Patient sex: M
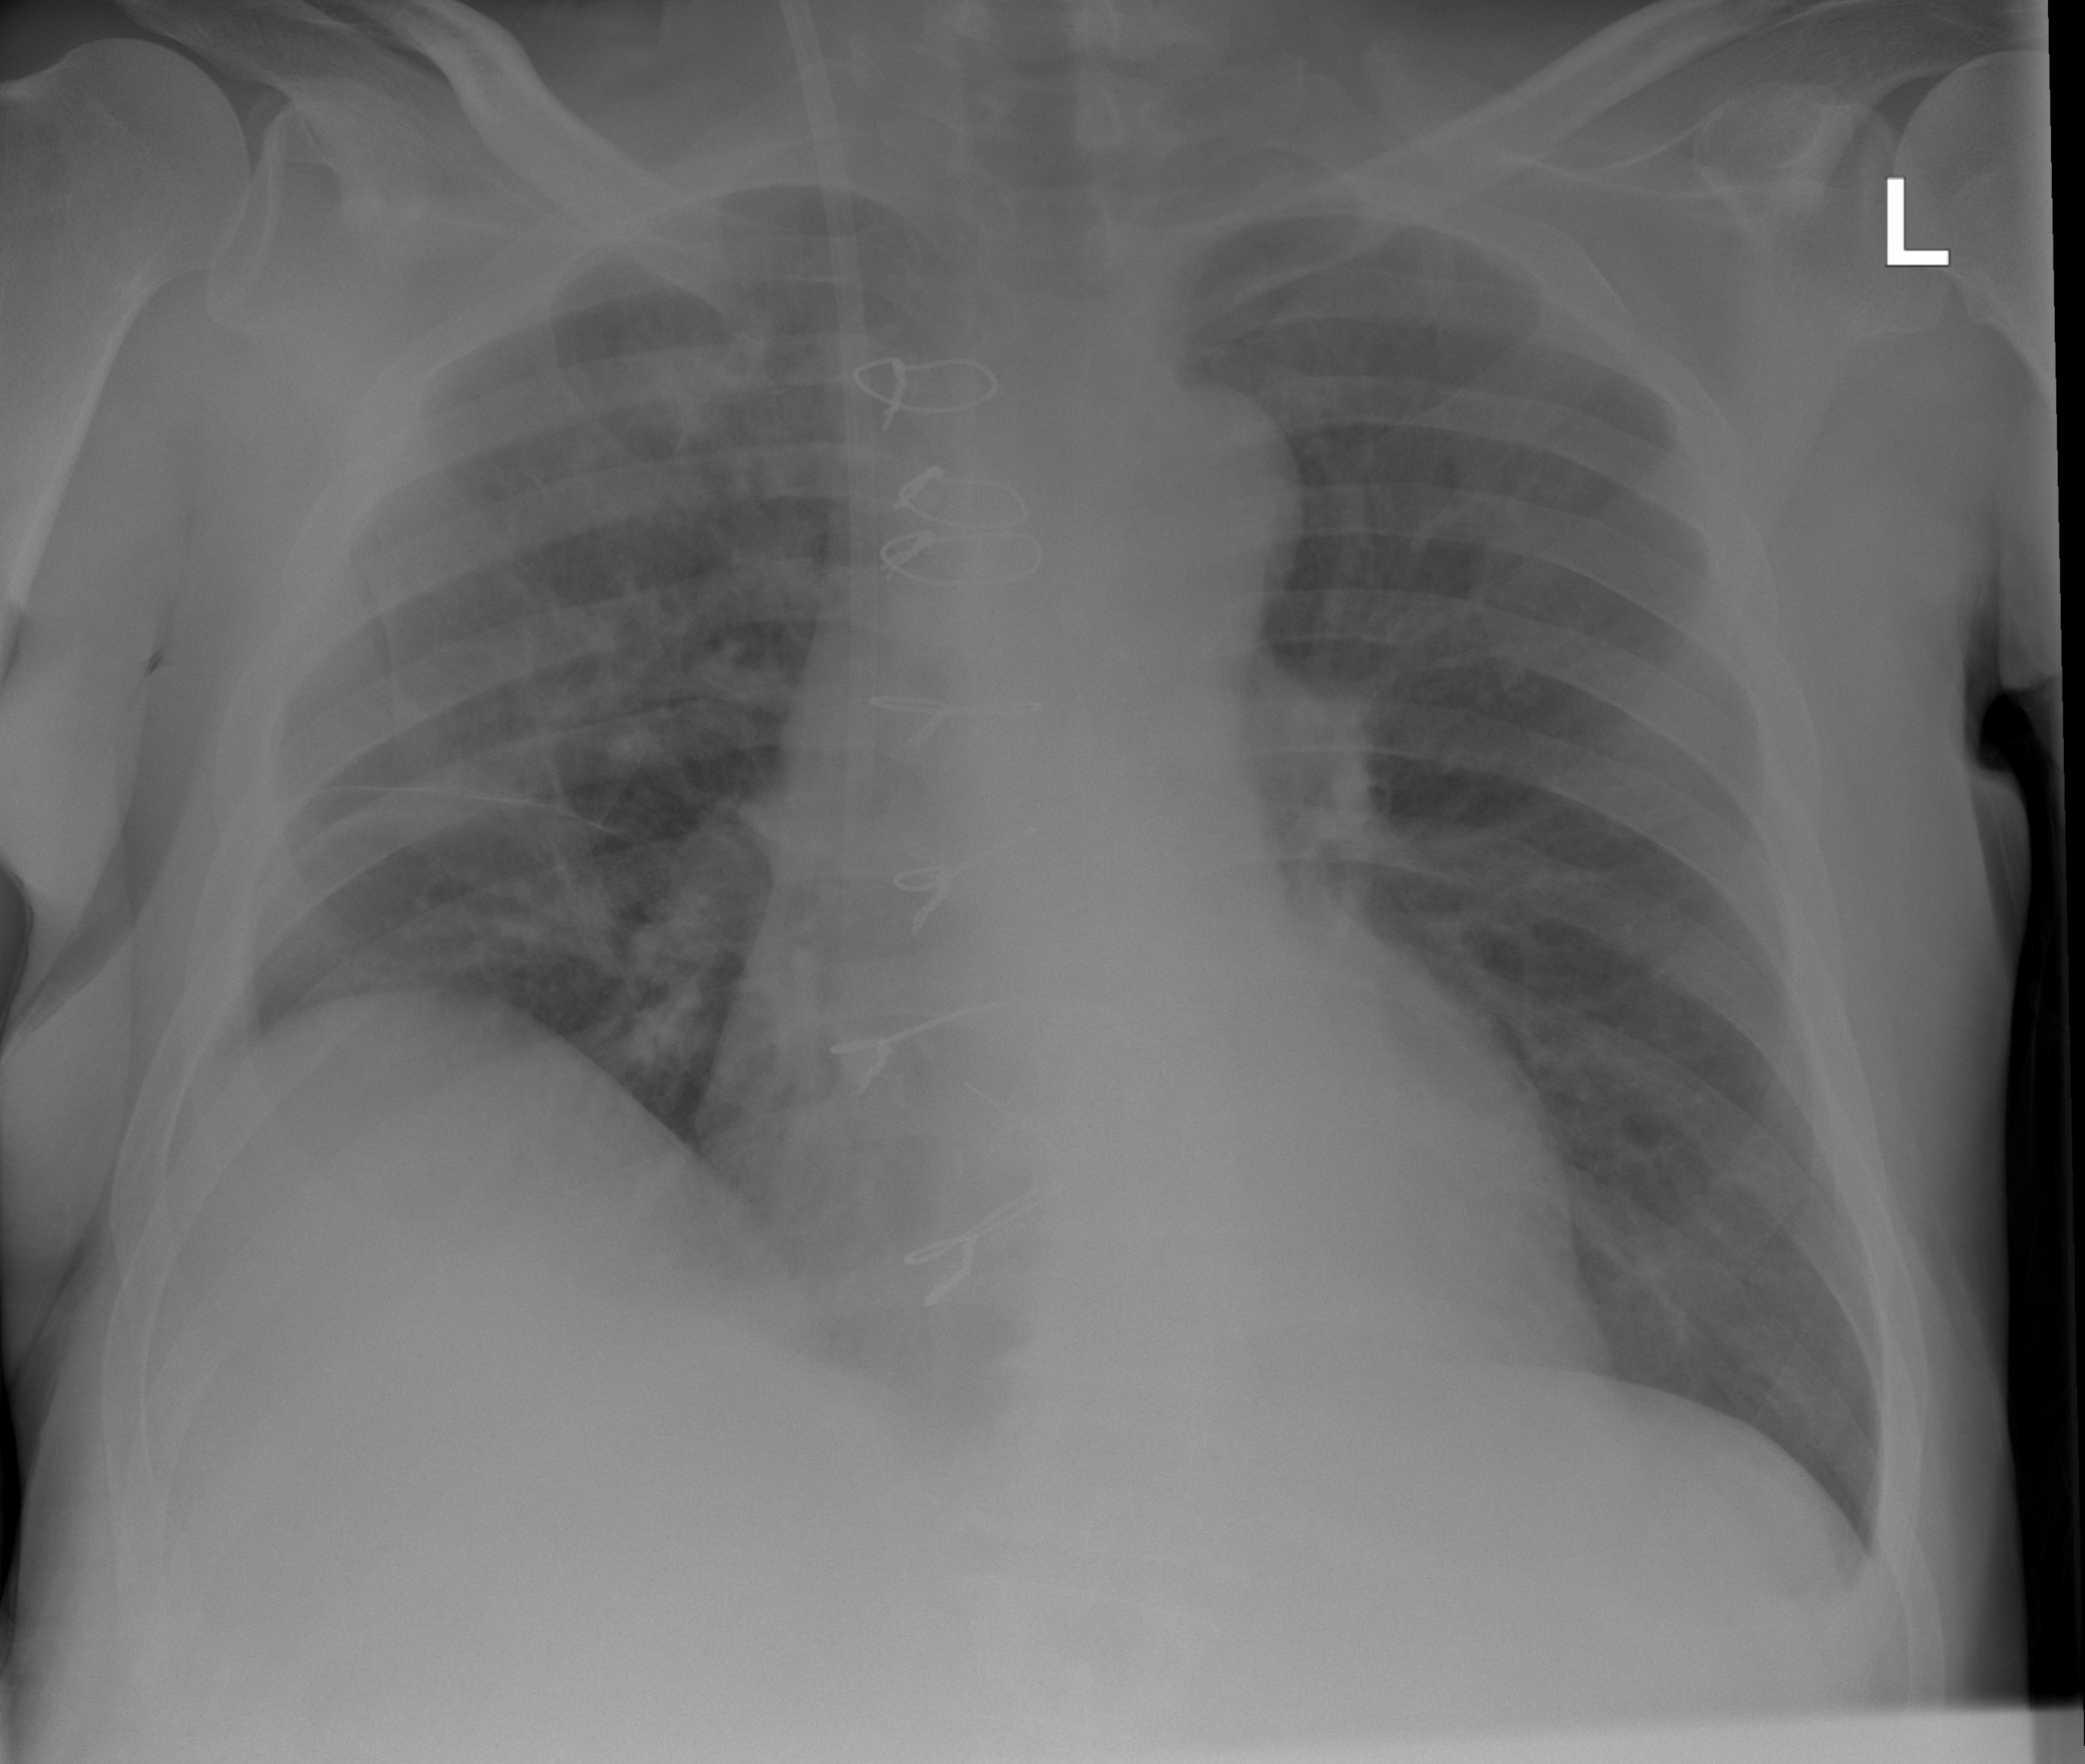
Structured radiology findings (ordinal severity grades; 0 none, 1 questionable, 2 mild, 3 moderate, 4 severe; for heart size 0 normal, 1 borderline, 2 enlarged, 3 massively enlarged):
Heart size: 0
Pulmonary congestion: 0
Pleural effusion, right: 1
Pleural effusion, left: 1
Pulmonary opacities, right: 2
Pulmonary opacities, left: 0
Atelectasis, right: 0
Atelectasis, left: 0